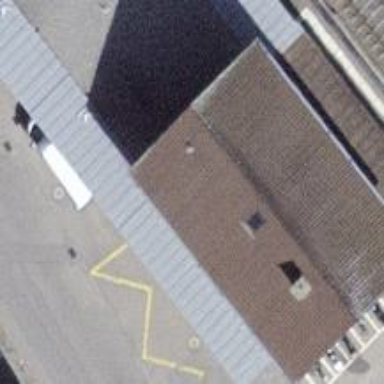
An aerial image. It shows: Train station building.